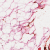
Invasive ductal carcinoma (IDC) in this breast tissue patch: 0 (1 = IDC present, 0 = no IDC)